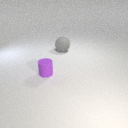
small purple rubber cylinder to the left of large gray rubber sphere